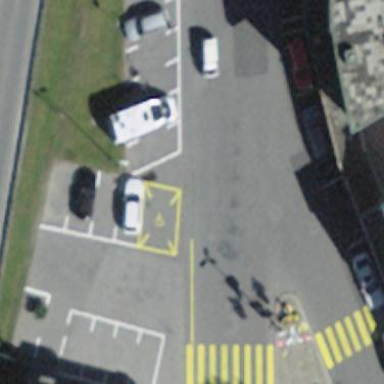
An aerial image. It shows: Parking space is available.